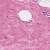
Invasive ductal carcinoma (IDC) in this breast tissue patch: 0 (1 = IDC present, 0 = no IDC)